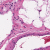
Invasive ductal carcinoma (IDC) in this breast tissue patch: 0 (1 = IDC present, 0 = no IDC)